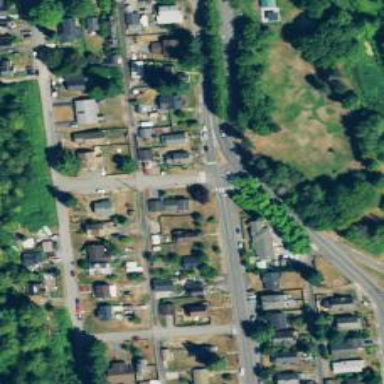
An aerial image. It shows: Neighborhood.